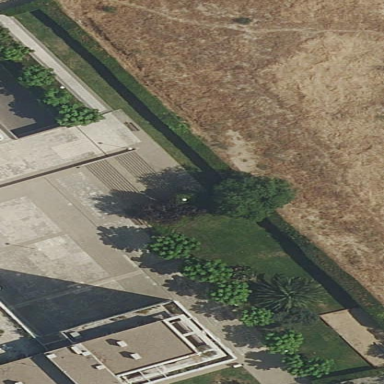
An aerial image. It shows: Garden with kerb barrier.